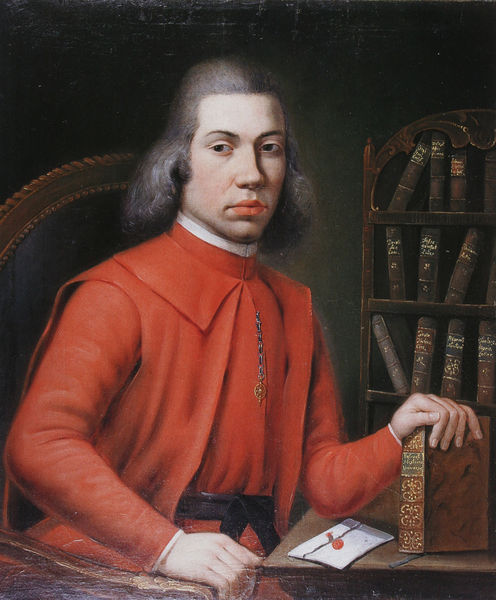
Titel: Bildnis Franz Werner
Künstler: Nikolaus Fischer
Standort: Mainz
Institution: Landesmuseum
Schlagwörter: dunkel, gemälde, hand, mann, schatten, weiß, grün, sitzen, braun, frisur, grau, haar, hell, hintergrund, holz, licht, mund, nase, schwarz, stirn, stuhl, tisch, blick, gürtel, rot, hemd, jung, regal, richter, wand, augen, barock, gesicht, knoten, kragen, mensch, stehen, bildnis, herr, hände, portrait, porträt, rückenlehne, öl, geistlicher, interieur, realismus, sessel, adel, lippen, puder, perücke, wangen, bücher, lehne, naturalismus, kette, bischof, polster, lesen, sitzt, buch, lehnstuhl, stehkragen, kardinal, tischplatte, bücherregal, buchrücken, pfarrer, halbporträt, brief, leder, mittelalter, pfaffe, priester, bibliothek, leser, regale, gelehrter, siegel, schüler, sigel, rote lippen, gebrochen, volle lippen, goldenes vlies, hare, belesen, blasiert, brautwerbung, empfehlungsbild, versiegelt, werbegemälde, schwarzer gürtel, kradinal, es hände